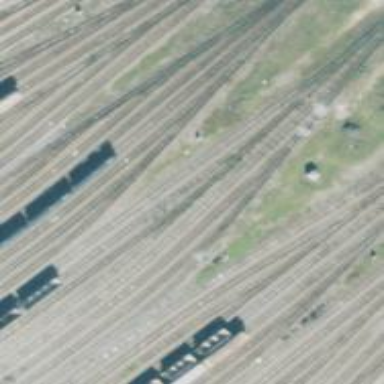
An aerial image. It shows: Railway yard used for servicing trains.